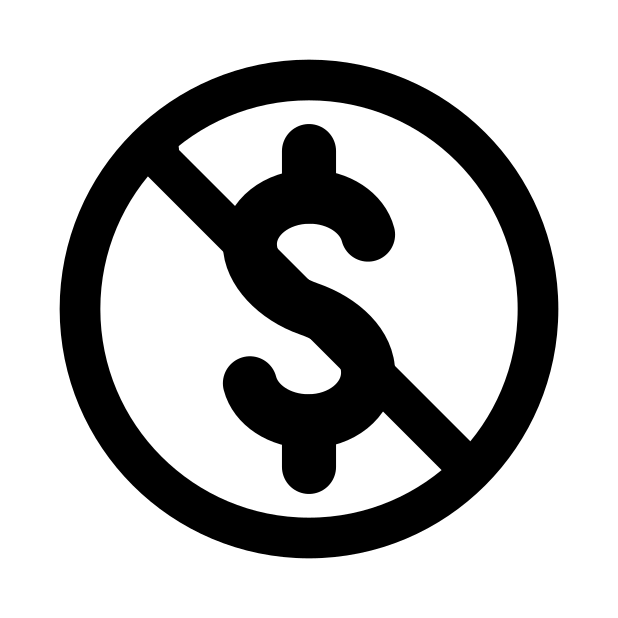
Emoji: 🄏
Name: circled dollar sign with overlaid backslash
Unicode: 0x1f10f